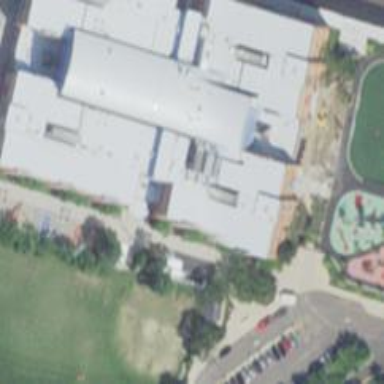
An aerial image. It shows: School.